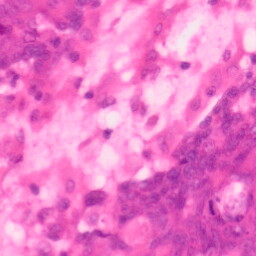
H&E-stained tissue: Colon